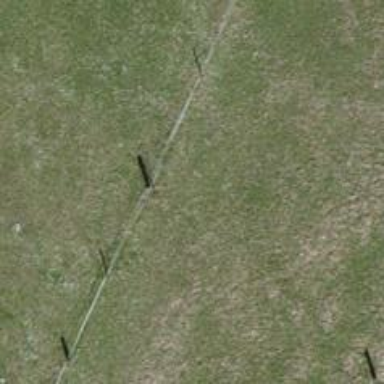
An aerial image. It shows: Wooden fence.